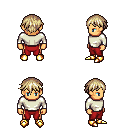
a pixel art fantasy rpg character, male body template, human, tanned skin, white long-sleeve shirt, red pants, white blonde short bangs hairstyle, gold boots, four views (front, back, left, right), 2x2 character sprite sheet, small pixel art, hard edges, no anti-aliasing